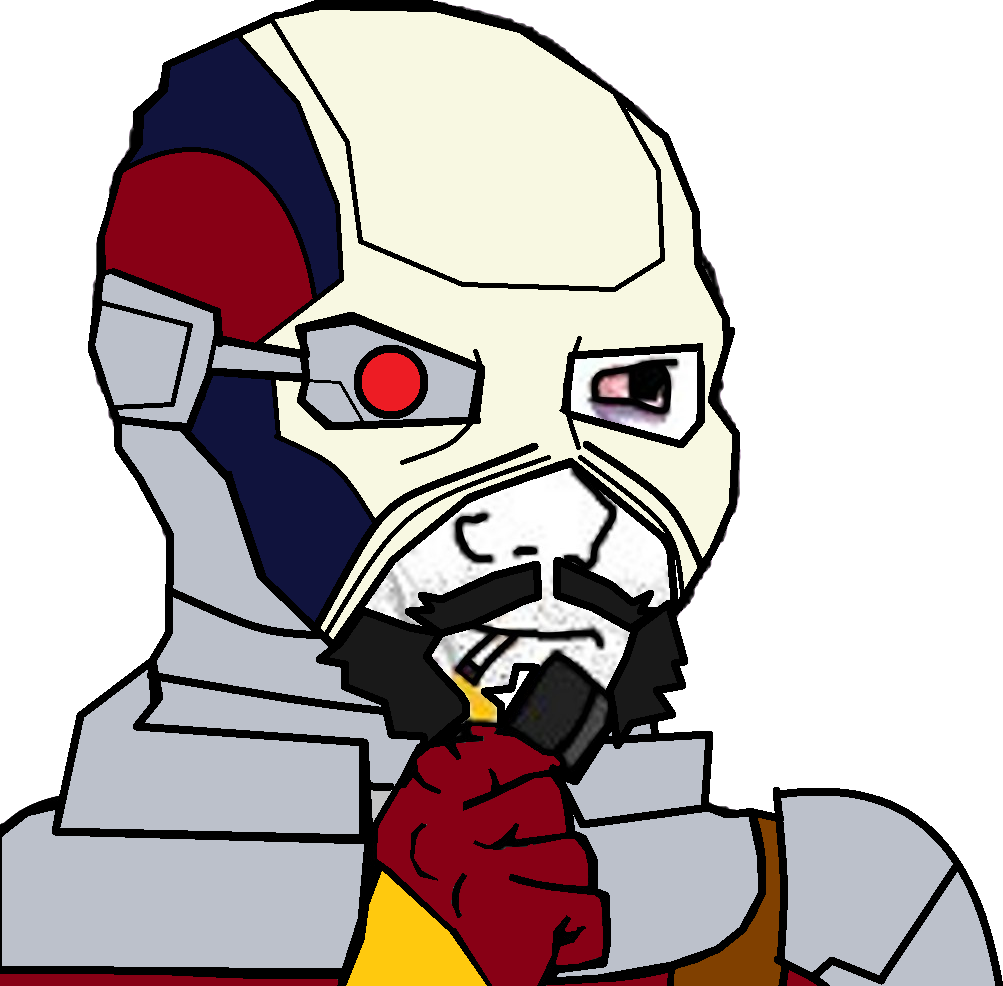
Label: 5_Doomer